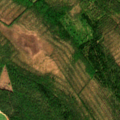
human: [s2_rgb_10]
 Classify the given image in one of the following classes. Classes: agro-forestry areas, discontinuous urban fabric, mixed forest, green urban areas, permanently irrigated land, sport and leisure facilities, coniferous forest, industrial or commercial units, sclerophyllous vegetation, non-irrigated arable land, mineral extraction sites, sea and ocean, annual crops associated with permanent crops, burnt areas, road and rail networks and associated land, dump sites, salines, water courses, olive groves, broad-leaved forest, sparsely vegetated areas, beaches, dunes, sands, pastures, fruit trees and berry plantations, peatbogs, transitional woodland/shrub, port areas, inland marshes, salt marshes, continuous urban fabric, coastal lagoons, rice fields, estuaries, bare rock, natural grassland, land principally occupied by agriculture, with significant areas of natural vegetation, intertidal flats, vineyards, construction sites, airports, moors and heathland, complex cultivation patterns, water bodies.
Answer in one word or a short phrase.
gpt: non-irrigated arable land, coniferous forest, mixed forest